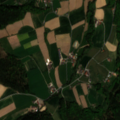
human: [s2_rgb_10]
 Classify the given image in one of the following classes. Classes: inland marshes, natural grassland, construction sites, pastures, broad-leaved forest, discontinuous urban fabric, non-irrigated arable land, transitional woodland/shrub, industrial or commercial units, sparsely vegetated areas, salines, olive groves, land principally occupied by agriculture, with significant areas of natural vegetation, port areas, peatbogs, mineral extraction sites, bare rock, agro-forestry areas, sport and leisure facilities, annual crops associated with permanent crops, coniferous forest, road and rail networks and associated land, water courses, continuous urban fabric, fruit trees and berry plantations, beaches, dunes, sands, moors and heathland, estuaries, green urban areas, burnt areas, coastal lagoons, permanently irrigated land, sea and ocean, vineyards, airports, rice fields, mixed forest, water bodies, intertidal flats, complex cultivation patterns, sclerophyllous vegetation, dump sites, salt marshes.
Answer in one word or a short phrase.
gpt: non-irrigated arable land, complex cultivation patterns, mixed forest